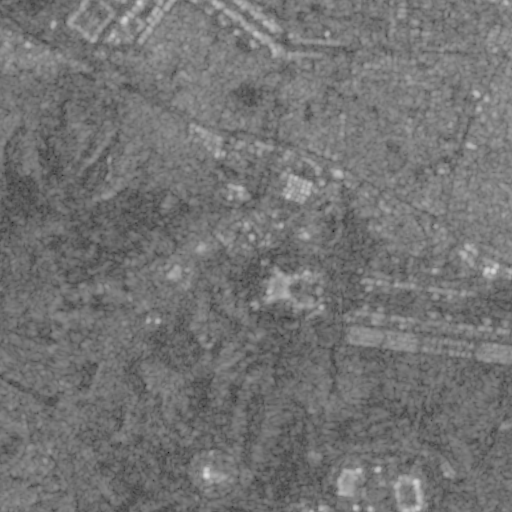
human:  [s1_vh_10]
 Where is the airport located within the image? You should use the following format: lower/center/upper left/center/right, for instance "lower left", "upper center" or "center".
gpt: The airport is located in the upper of the image.
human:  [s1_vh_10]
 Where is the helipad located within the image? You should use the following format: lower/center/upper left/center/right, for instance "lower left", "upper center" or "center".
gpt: The helipad is located in the upper center of the image.
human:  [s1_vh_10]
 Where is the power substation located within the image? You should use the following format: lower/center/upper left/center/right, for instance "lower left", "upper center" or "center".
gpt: The power substation is located in the lower right of the image.
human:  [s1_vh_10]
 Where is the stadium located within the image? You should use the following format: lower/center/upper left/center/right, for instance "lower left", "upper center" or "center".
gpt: The stadium is located in the lower right of the image.
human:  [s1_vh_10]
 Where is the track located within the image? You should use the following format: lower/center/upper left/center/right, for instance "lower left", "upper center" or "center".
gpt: The track is located in the upper center of the image.
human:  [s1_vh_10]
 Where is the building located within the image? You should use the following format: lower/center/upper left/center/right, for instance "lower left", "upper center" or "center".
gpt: There is no building in the image.

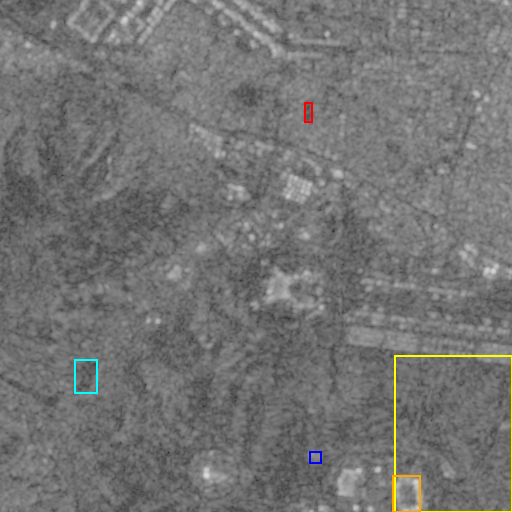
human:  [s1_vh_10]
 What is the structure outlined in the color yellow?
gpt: The structure outlined in yellow is a park.
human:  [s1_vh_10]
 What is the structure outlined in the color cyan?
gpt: The structure outlined in cyan is a parking lot.
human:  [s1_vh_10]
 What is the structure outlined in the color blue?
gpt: The structure outlined in blue is a power substation.
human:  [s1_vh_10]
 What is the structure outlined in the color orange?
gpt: The structure outlined in orange is a stadium.
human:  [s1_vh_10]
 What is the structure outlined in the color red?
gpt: The structure outlined in red is a track.
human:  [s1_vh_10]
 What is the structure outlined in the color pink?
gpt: There is no pink outline.